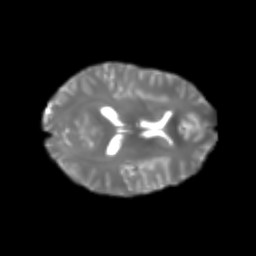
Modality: T2w
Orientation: axial
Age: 23
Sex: male
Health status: healthy